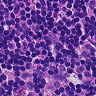
Metastatic tissue present: no